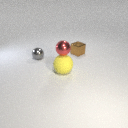
small gray metal sphere behind large yellow rubber sphere